Field crop: tomato
Growth stage: 2
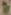
Species: solanum